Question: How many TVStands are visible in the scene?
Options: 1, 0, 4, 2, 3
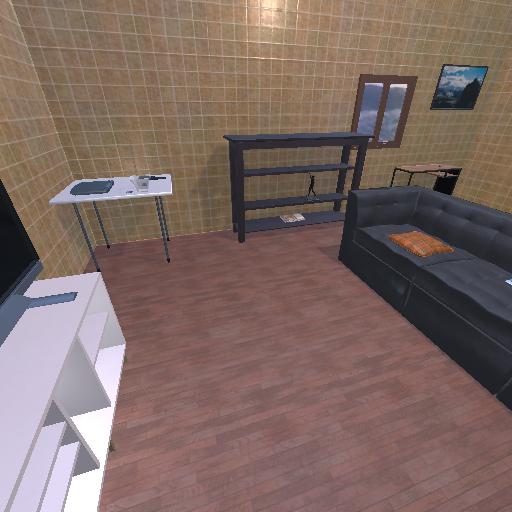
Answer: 1